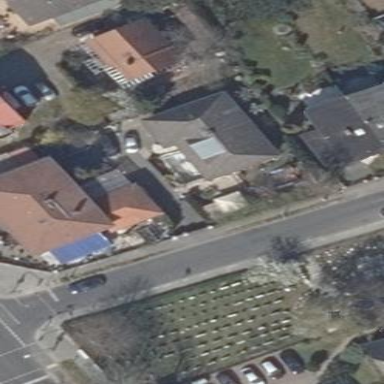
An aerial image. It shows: House that also functions as pub.